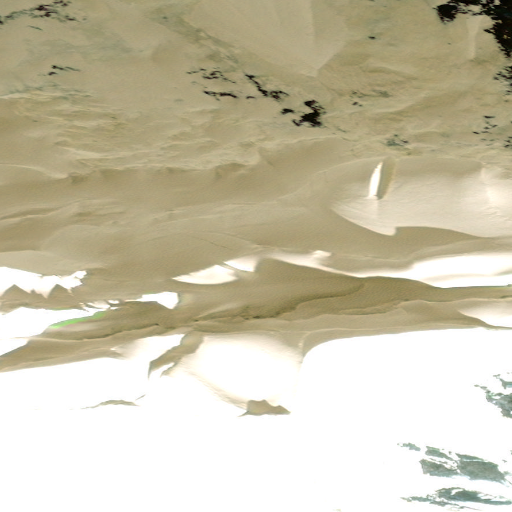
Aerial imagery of mountain in Alaska named Mount Foresta containing only unknown